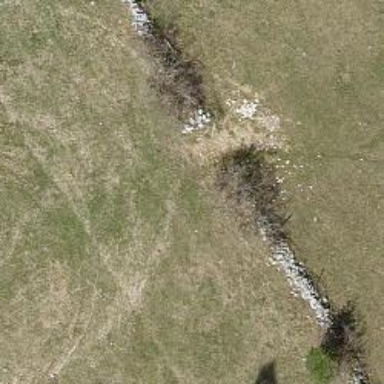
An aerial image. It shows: Wall made of dry stone.